Field crop: tomato
Growth stage: 2
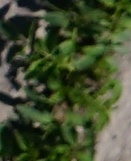
Species: tomato